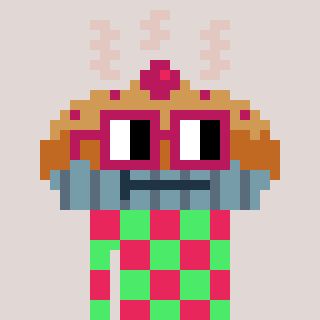
a pixel art character with square dark red glasses, a pie-shaped head and a teal-colored body on a warm background